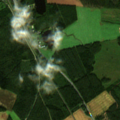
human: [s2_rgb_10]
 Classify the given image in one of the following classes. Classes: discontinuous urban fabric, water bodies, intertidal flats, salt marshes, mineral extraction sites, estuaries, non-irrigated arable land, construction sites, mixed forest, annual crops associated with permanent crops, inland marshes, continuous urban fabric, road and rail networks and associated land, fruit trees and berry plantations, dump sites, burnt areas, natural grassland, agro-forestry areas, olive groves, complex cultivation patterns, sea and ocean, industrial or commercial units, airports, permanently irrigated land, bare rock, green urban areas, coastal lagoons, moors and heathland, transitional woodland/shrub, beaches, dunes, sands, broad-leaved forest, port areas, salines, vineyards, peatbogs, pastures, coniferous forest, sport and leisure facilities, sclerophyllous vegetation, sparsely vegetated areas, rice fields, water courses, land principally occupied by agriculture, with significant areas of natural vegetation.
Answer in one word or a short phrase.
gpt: non-irrigated arable land, land principally occupied by agriculture, with significant areas of natural vegetation, coniferous forest, mixed forest, transitional woodland/shrub